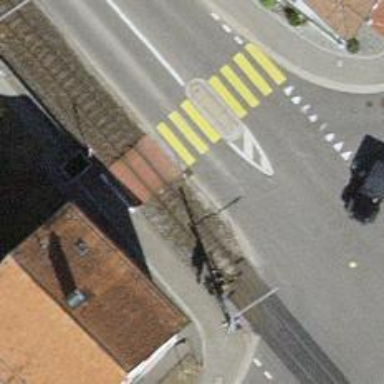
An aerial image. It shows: Railway crossing.